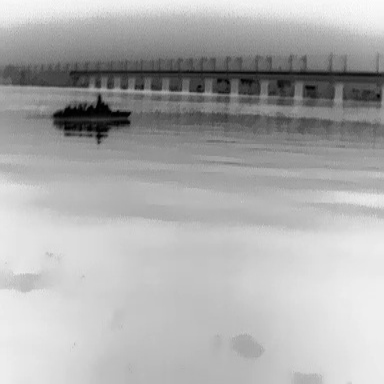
There is a warship in the infrared image.